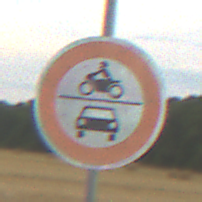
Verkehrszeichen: VerbotKraftfahrzeuge
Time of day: SunriseSunset
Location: Outdoor (RoadRail)
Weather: PartlyCloudy
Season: NotSpecified
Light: Natural